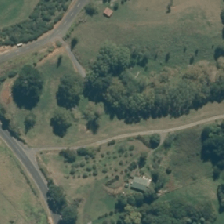
Land cover: deciduous_hardwood